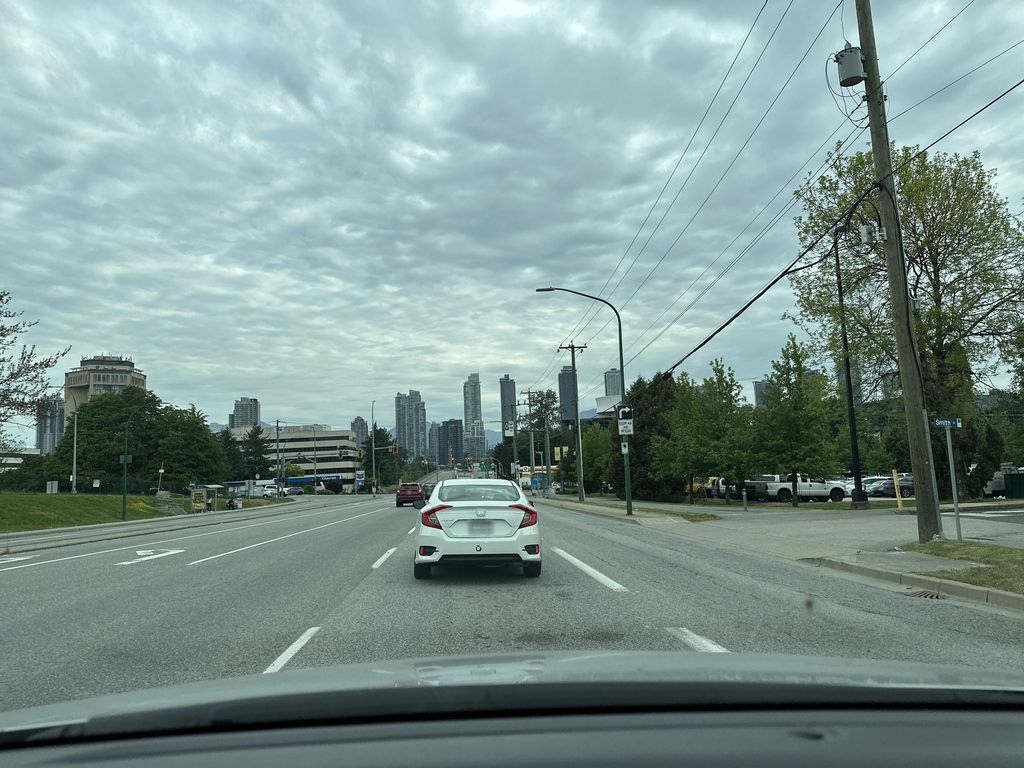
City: vancouver